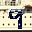
Label: 9